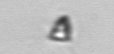
Label: Pyramimonas